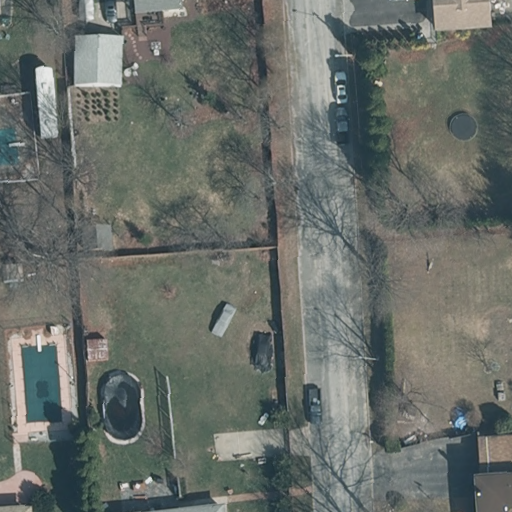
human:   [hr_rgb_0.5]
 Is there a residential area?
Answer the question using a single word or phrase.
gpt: yes

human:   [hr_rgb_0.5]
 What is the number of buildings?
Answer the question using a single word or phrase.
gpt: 6

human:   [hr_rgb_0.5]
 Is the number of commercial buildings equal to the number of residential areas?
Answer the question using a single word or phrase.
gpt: no

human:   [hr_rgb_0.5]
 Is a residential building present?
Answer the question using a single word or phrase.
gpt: yes

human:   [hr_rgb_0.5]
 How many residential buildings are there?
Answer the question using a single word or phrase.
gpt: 5

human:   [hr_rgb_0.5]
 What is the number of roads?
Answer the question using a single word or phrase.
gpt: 1

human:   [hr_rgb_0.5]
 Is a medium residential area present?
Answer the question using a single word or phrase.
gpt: no

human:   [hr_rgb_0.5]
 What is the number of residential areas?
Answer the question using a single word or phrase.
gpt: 1

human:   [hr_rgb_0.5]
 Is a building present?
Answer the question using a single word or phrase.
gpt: yes

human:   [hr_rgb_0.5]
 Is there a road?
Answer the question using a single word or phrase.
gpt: yes

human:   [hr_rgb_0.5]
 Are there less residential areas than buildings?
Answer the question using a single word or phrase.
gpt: yes

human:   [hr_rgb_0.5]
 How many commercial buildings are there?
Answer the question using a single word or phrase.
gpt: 0

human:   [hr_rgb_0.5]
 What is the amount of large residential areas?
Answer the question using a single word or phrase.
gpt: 1

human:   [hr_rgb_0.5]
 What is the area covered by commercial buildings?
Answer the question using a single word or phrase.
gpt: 0m2

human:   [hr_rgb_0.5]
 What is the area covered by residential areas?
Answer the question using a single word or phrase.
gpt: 10639m2

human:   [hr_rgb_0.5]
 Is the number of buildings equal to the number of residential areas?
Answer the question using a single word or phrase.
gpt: no

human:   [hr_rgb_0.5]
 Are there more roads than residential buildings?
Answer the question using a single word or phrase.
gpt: no

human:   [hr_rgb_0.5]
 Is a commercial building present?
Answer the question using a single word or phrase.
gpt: no

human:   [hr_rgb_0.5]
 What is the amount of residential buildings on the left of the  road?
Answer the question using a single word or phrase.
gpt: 3

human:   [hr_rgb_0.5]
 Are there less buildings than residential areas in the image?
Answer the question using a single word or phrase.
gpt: no

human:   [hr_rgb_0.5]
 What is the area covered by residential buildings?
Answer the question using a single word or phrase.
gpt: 269m2

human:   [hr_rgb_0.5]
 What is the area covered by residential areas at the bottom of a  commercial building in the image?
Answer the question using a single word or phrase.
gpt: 0m2

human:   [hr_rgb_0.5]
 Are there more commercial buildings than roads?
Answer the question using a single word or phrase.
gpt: no

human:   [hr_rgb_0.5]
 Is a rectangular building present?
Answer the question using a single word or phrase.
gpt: yes

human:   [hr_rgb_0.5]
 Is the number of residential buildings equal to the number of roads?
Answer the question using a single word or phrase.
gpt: no

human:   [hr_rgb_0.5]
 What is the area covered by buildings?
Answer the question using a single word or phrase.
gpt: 363m2

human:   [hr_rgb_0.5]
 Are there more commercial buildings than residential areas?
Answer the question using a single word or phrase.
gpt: no

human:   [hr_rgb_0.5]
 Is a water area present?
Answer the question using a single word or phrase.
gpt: no

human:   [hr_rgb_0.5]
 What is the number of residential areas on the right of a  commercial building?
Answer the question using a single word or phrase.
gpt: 0

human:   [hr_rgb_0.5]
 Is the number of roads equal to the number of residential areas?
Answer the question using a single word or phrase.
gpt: yes

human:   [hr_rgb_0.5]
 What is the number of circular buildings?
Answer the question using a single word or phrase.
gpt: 0

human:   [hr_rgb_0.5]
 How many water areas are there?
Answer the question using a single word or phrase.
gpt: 0

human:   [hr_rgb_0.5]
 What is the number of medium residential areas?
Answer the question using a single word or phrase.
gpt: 0

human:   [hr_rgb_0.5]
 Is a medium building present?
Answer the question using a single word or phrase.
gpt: yes

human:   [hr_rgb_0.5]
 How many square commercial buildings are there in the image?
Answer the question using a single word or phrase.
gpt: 0

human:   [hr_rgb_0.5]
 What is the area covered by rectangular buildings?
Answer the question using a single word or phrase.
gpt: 363m2

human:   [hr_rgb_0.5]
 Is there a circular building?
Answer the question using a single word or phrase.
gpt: no

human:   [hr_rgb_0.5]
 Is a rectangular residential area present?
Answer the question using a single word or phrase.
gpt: yes

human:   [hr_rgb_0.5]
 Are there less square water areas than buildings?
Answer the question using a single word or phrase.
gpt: yes

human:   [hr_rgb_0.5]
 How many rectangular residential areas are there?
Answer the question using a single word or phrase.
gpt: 1

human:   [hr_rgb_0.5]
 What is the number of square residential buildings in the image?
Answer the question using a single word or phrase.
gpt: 0

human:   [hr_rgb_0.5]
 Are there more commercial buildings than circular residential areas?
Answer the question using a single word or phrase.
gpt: no

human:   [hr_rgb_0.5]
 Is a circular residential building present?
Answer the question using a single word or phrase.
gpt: no

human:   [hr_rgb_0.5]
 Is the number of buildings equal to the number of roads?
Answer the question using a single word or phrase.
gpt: no

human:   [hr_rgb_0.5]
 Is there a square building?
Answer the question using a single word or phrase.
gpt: no

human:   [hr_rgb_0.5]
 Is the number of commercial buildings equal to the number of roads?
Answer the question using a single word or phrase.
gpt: no

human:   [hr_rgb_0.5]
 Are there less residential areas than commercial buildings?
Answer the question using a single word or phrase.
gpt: no

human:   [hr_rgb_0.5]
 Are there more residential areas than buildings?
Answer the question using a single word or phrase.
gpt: no

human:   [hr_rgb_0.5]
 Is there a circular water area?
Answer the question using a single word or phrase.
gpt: no

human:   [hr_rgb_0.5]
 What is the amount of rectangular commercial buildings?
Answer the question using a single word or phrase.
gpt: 0

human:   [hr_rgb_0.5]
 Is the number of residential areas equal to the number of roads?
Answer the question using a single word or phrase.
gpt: yes

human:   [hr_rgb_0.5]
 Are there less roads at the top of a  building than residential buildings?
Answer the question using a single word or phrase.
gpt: yes

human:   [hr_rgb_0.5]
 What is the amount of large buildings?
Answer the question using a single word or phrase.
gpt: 0

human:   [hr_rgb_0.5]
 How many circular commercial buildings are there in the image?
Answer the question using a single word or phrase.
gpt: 0

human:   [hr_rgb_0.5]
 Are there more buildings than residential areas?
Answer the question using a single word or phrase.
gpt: yes

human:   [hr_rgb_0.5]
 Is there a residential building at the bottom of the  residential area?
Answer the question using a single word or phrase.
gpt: yes

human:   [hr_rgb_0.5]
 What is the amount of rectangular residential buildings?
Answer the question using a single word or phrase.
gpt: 5

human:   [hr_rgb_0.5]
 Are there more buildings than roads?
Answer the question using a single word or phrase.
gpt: yes

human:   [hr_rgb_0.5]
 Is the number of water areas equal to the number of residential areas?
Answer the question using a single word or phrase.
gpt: no

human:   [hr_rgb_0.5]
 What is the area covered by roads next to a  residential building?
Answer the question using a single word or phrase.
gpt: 0m2

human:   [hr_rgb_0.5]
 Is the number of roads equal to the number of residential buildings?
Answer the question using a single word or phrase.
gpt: no

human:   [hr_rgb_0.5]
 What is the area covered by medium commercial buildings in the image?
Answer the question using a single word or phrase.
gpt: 0m2

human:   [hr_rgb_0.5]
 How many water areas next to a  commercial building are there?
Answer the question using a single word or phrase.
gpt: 0

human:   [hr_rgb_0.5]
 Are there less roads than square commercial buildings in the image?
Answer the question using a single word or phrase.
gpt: no